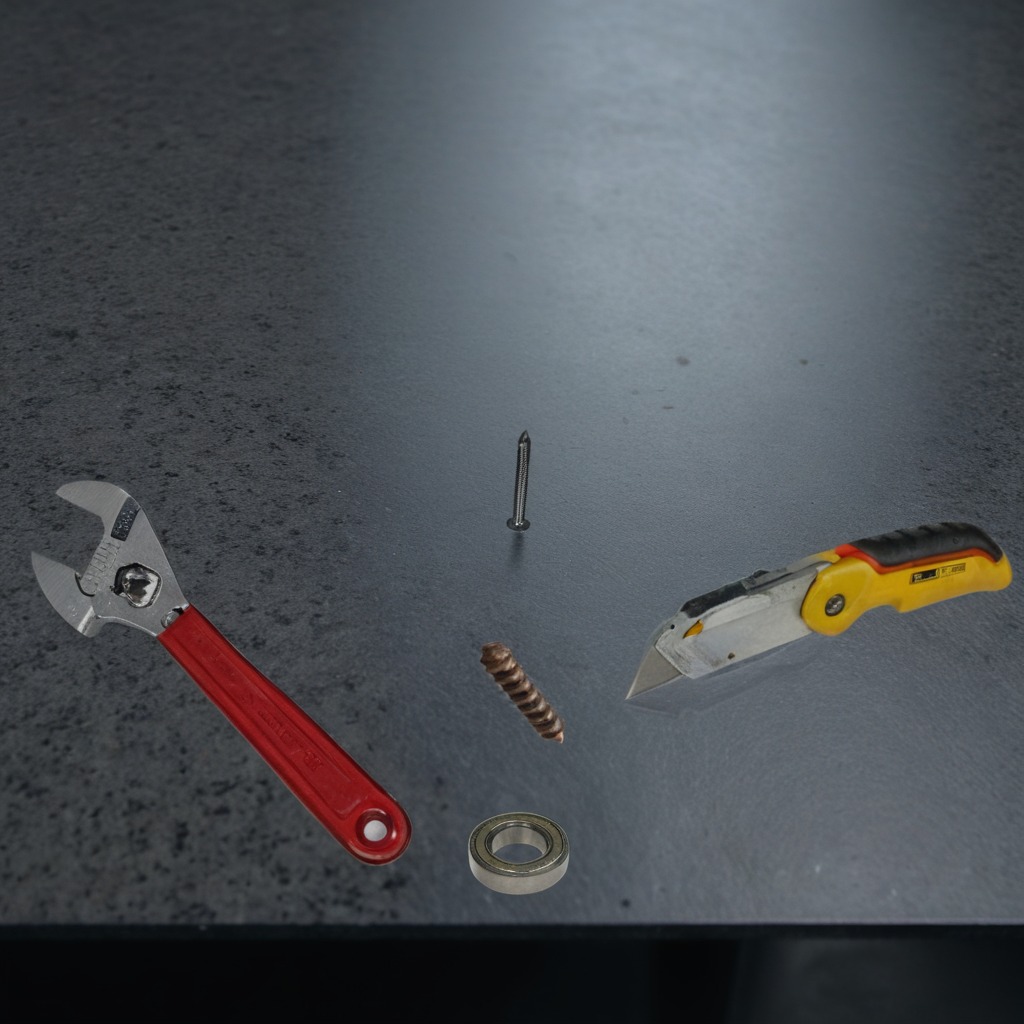
A ball bearing, a wrench, a screw, a nail, and a wrench are lying on the clean granite table inside a workshop at night.